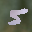
Label: 5